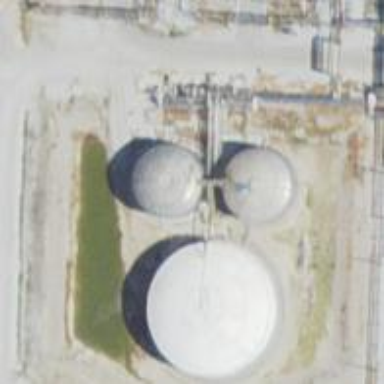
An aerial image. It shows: Storage tank with man-made structure.